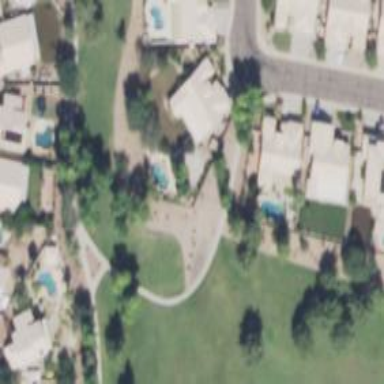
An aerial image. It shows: Outdoor swimming pool located in leisure land.